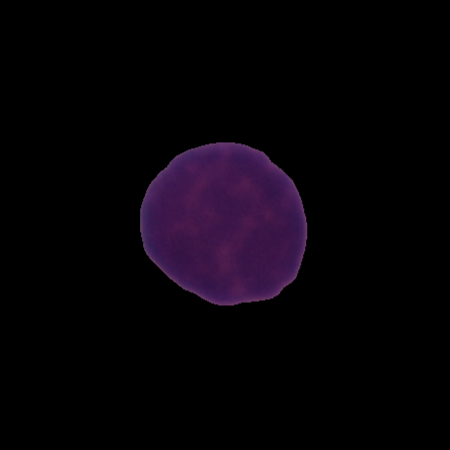
Label: healthy